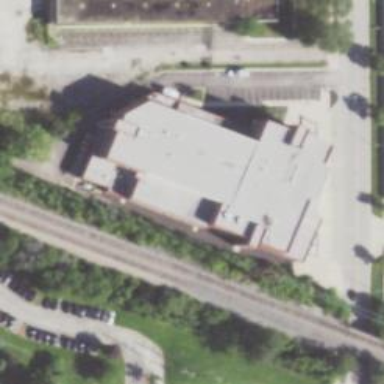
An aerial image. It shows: School building.